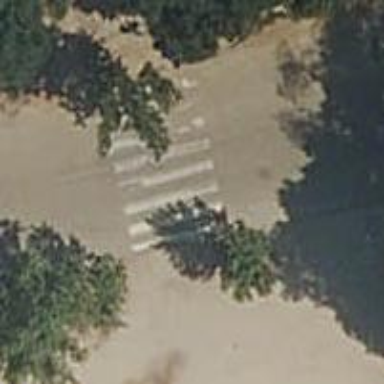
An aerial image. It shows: Marked crossing with visible markings.